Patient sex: M
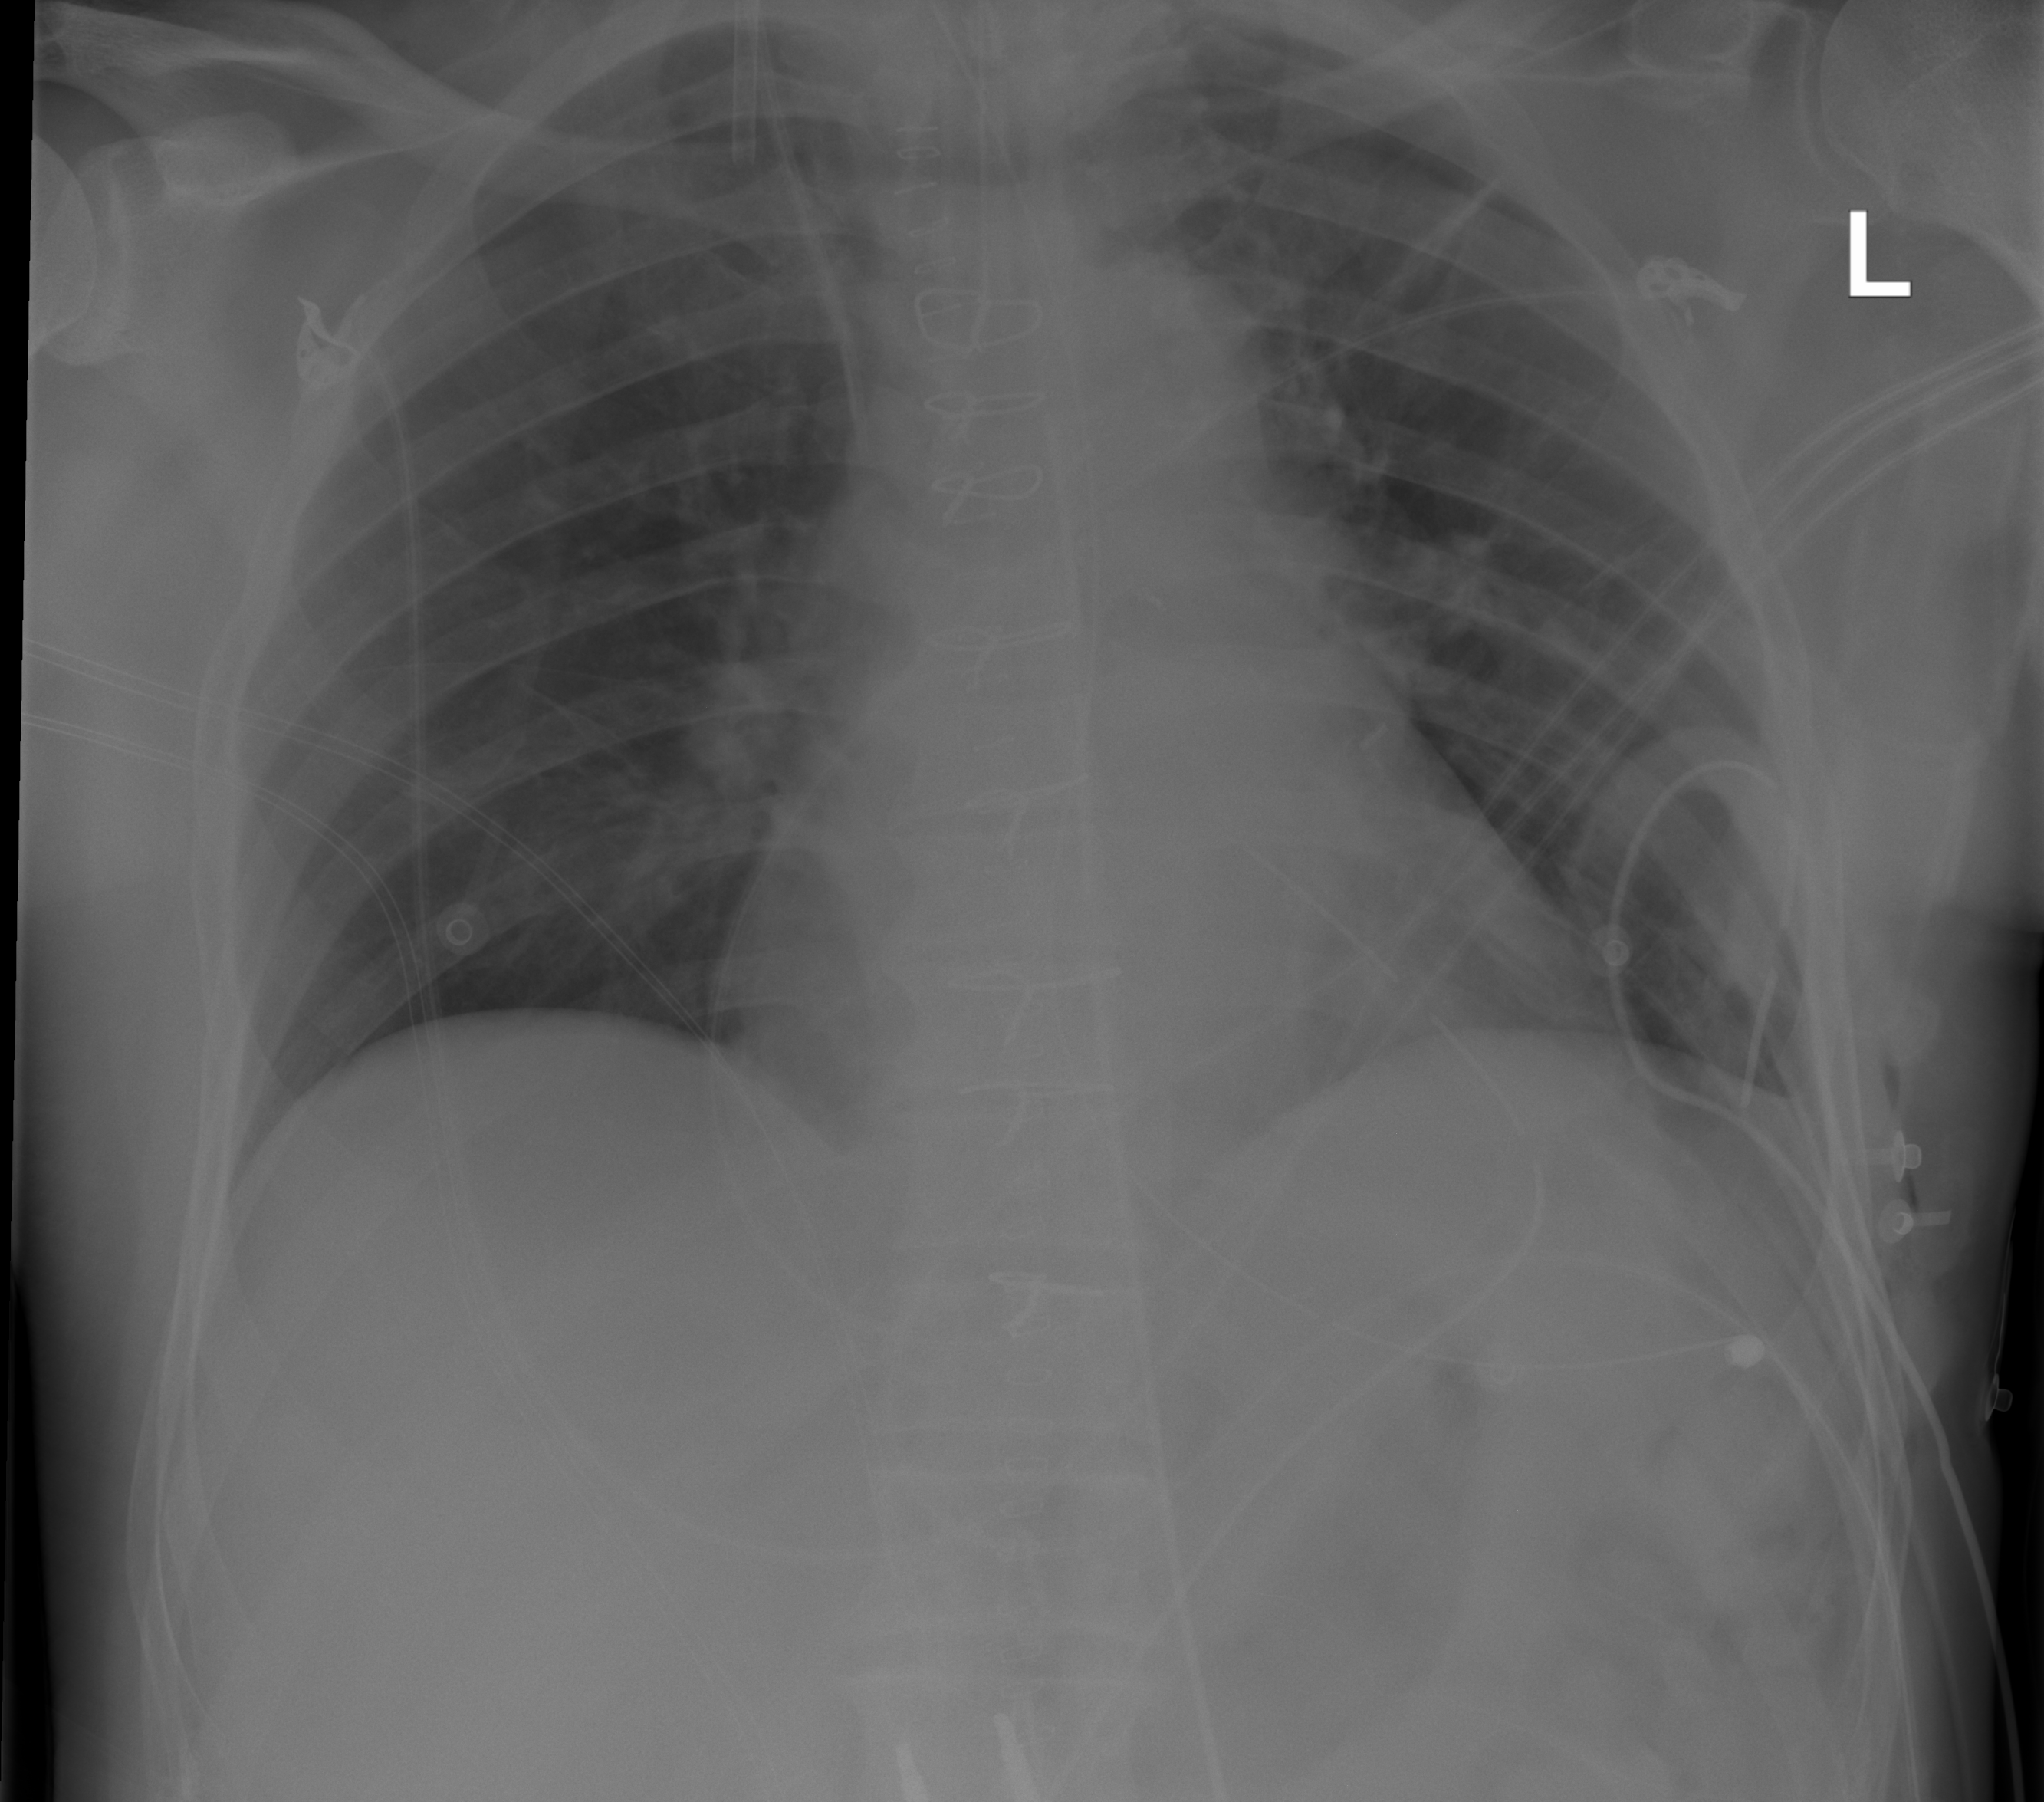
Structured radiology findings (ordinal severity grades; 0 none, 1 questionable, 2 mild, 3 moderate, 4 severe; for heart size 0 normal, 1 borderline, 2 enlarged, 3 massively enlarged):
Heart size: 0
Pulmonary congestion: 0
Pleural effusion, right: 0
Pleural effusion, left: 0
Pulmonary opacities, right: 0
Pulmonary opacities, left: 0
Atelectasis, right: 0
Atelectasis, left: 0